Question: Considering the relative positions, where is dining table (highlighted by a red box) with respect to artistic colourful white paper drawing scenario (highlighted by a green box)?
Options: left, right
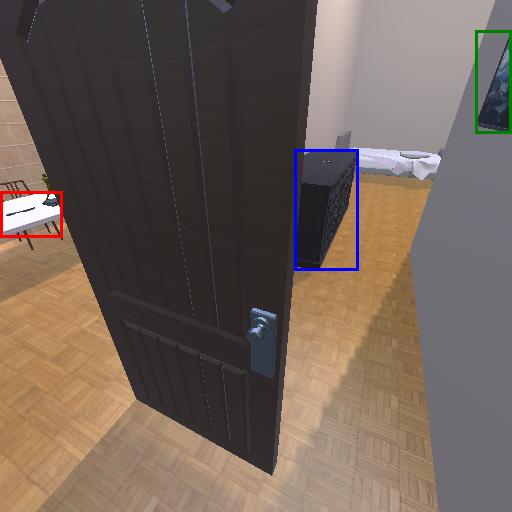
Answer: left